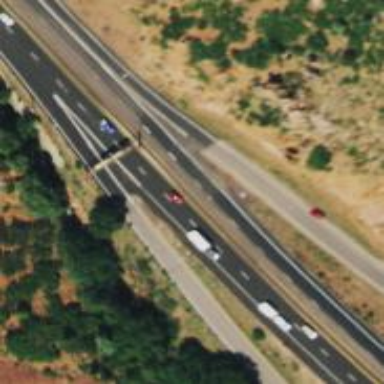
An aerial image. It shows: Trunk highway.